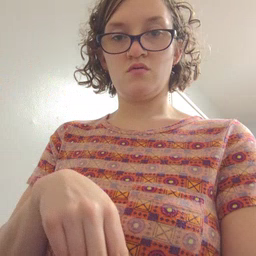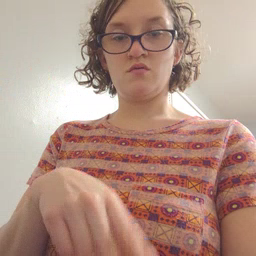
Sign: look